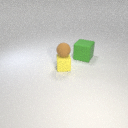
small yellow rubber cube in front of large green rubber cube